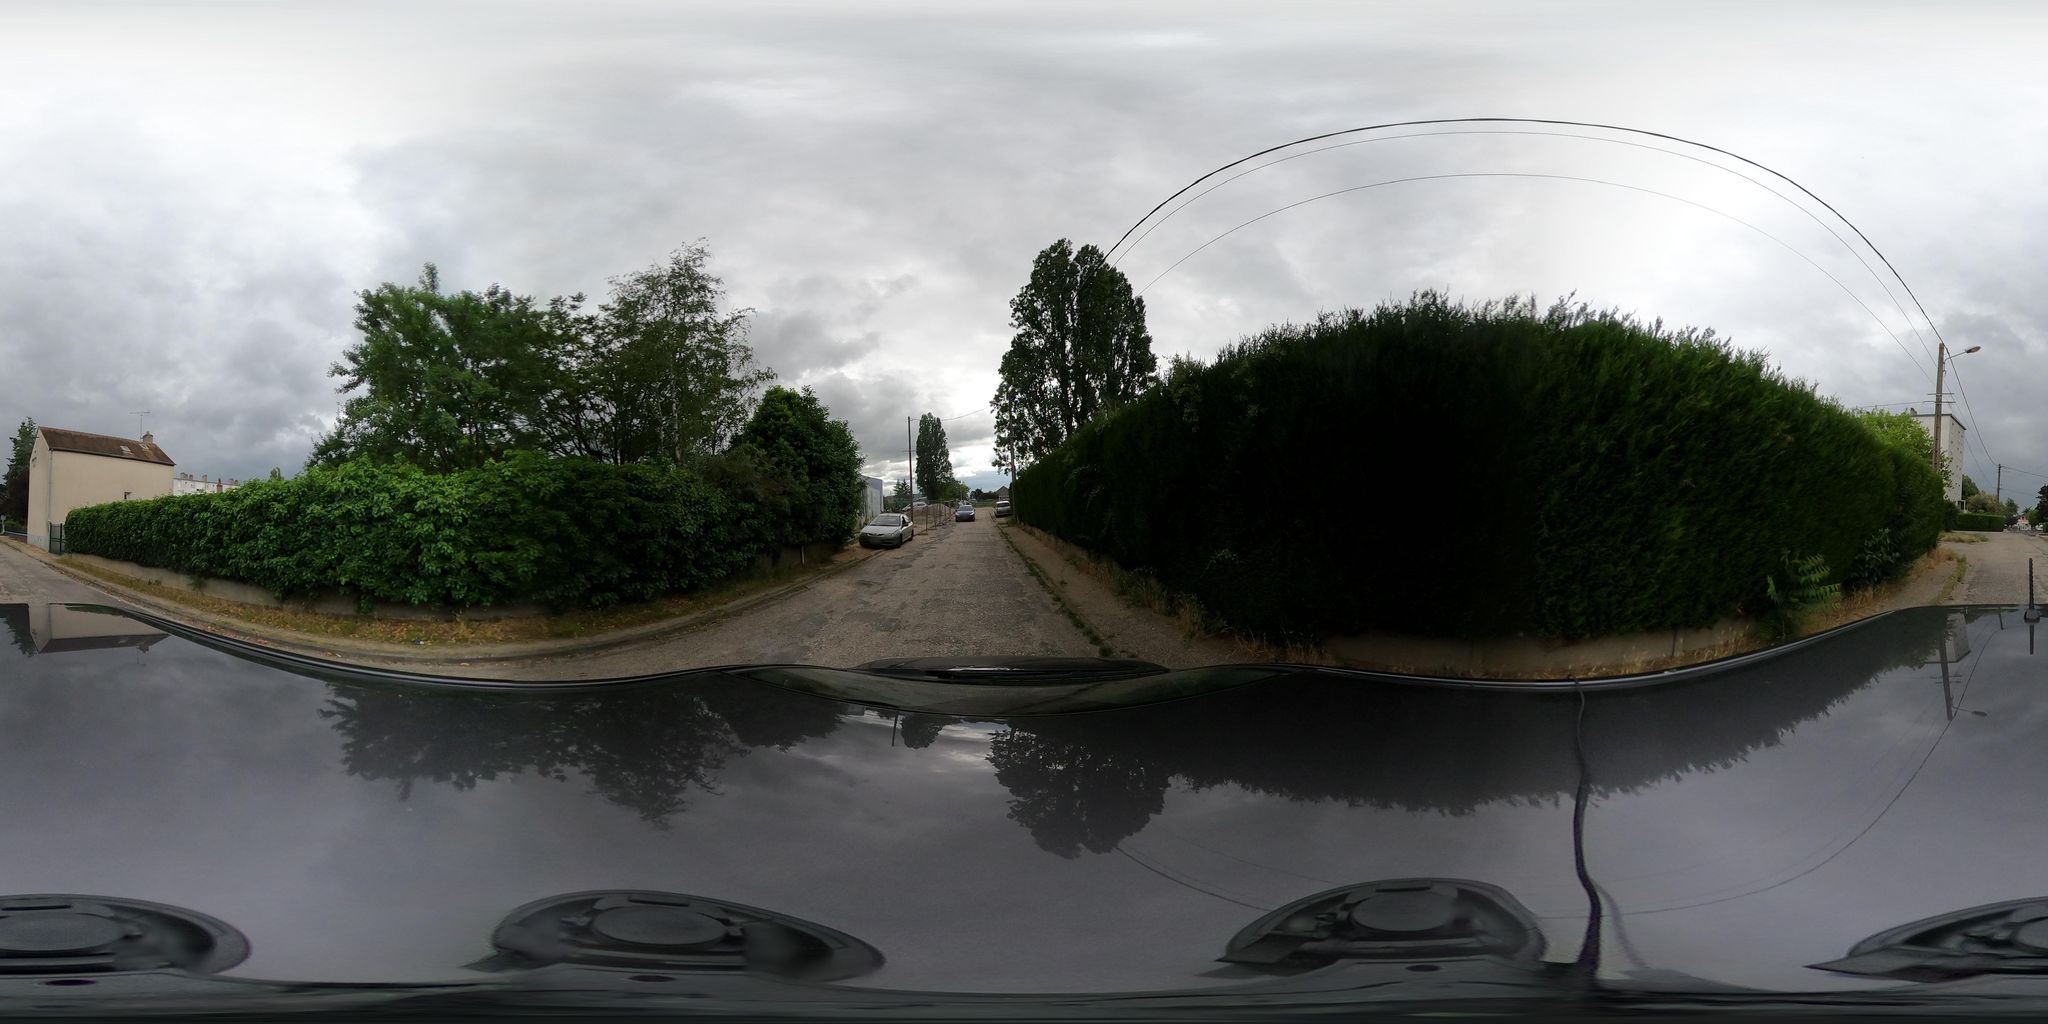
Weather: cloudy
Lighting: day
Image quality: slightly poor
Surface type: driving surface
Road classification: steps, residential, path
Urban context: urban centre
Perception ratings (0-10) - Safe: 0.42, Lively: 1.08, Beautiful: 7.64, Boring: 6.08, Depressing: 5.11, Wealthy: 2.29